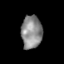
Tissue: skin
Cell type: Others
Senescence score: 0.7799
Nuclear area (px): 673
Mean DAPI intensity: 139.201